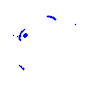
Particle: proton